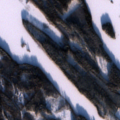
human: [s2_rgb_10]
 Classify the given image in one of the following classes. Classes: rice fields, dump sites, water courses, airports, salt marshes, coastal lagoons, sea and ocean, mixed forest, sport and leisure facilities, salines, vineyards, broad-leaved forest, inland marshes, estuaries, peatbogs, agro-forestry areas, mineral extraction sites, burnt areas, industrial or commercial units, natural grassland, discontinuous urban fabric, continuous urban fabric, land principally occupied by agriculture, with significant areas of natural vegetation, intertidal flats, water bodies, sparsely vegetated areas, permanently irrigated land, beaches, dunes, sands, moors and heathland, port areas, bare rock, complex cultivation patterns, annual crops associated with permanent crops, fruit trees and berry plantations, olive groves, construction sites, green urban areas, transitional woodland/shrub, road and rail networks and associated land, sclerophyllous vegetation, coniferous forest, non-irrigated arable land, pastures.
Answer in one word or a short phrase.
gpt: broad-leaved forest, coniferous forest, mixed forest, water bodies